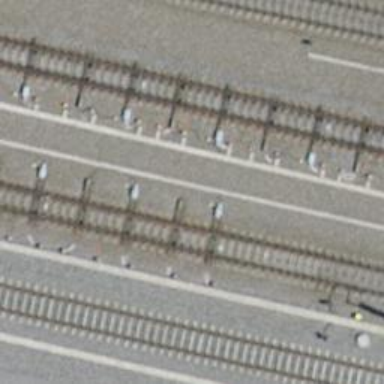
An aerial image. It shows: Railway switch with the turnout side on the left.